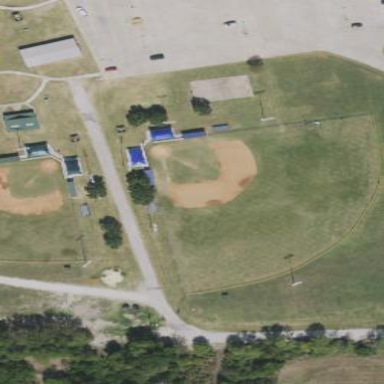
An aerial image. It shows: Baseball pitch for leisure land.